Question: In <URL> modify the css to make the div's height grow with the image height.
By inspecting the image element, we see the image inside a '<a>' that is inside a '<div>':
'''
<article id="post-81" class="post-81 post type-post status-publish format-image hentry category-artwork category-photos category-writing tag-panache">
<header class="entry-header"> ... </header>
<!--
.entry-header
-->
<div class="entry-thumbnail">
<a rel="bookmark" href="http://fontfoliodemo.wordpress.com/2011/07/07/jellyfish/">
<span class="entry-format"> ... </span>
<img class="attachment-featured-home-small wp-post-image" width="282" height="211" title="Jellyfish" alt="Jellyfish" src="http://fontfoliodemo.files.wordpress.com/2011/07/img_0429.jpg?w=282&h=211&crop=1"></img>
</a>
</div>
</article>
'''
But if I set this 3 elements to 'height:auto', the '<div>' will have a computed value of '0px'. Why? Something to do with the '<a>' element? (in other themes looks like there's no '<a>' element to hold images)
The image I'm using to teste:

I trying to see this image with it's full height.
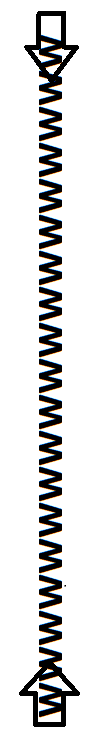
Answer: The '<div>' gets a height of zero because its only child is the '<a>', which is 'position:absolute'. You set the '<div>' to 'height:auto' which makes it only as tall as it requires to contain its children, but its only child is absolute and those guys' height mean nothing to their parents.
If you want the '<div>' to have the height of that '<a>' just remove the position from the anchor, based on the theme it's not providing any benefit whatsoever.